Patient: sex M, age 85
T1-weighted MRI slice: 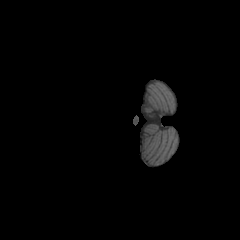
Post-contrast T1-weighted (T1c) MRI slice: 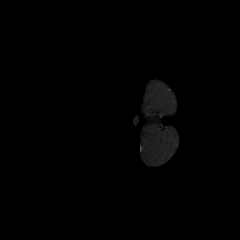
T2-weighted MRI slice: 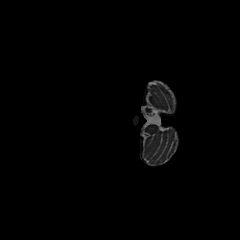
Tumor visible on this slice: no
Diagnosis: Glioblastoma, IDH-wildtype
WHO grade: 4